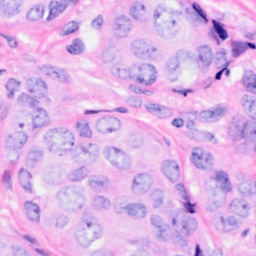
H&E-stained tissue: Breast